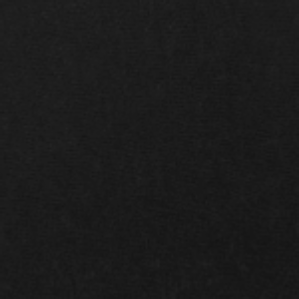
Label: frost